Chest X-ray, PA view. Patient: 68 years old, sex M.
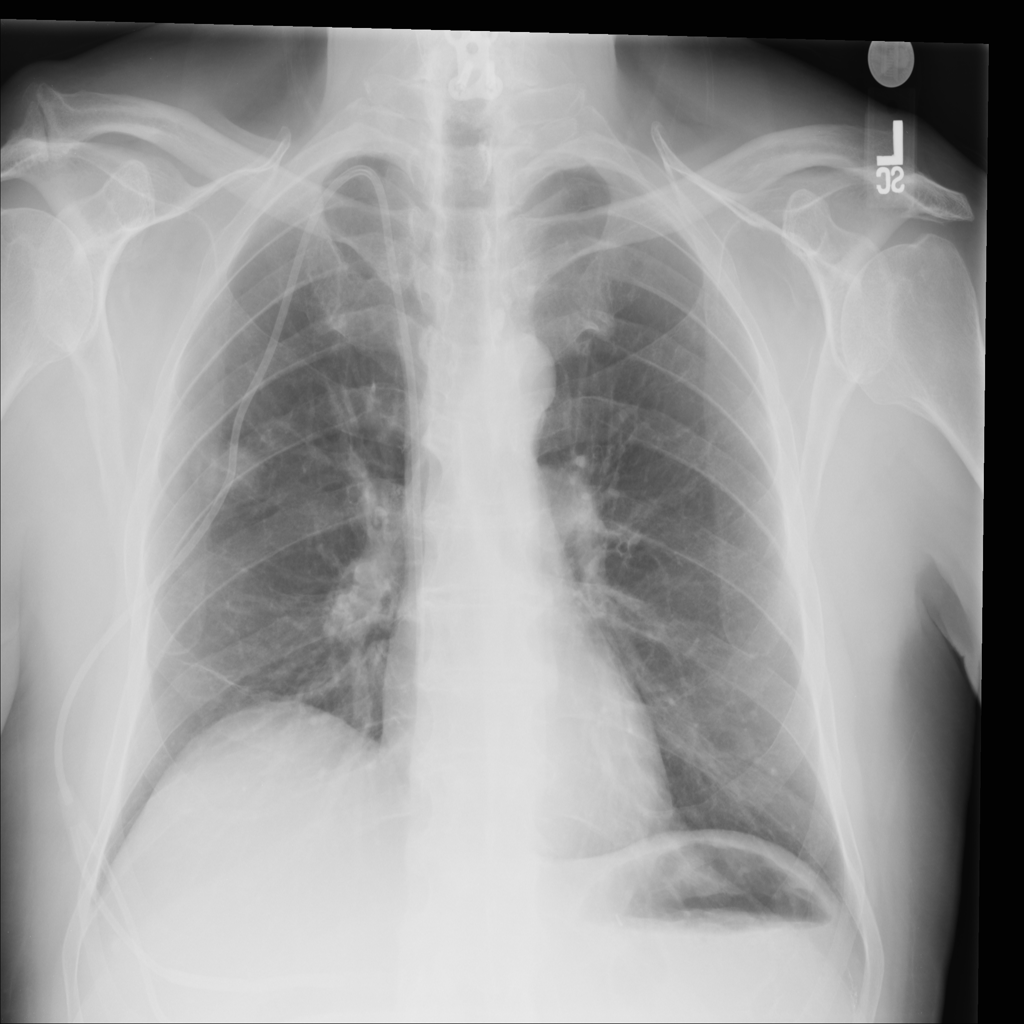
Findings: No Finding